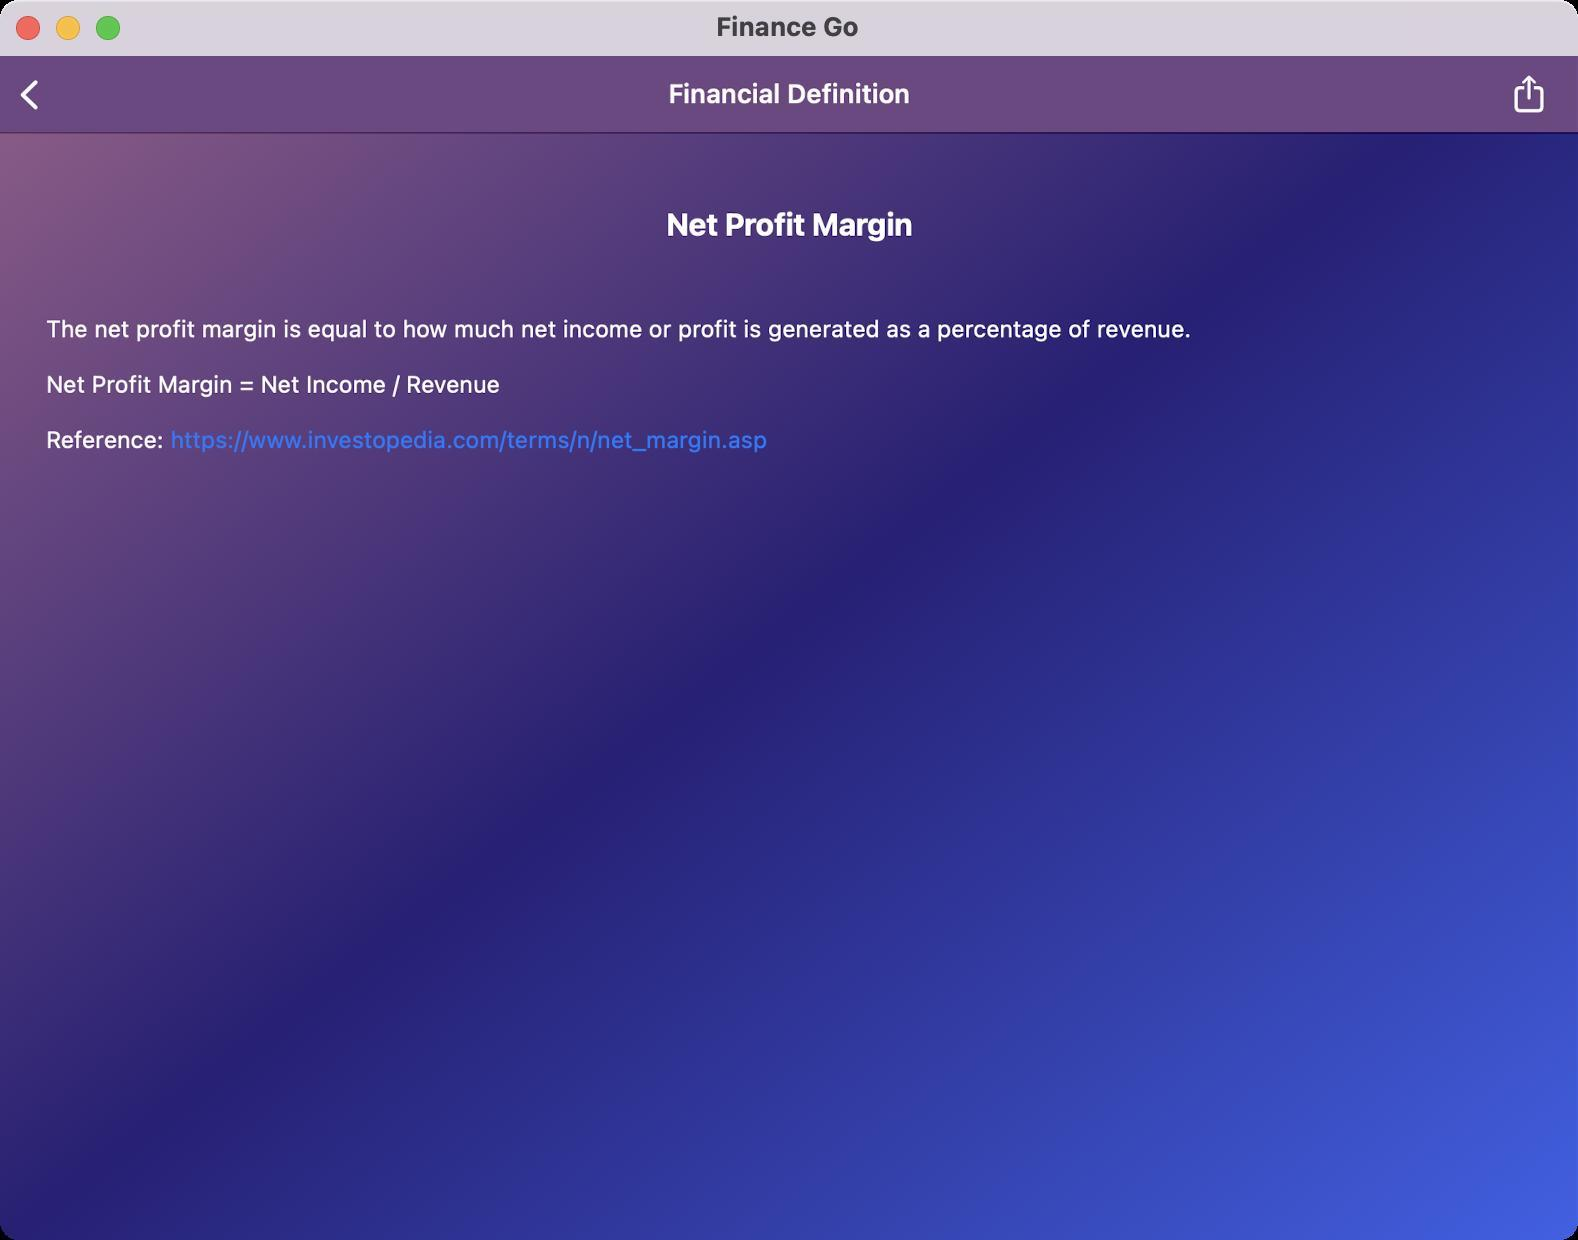
Accessibility tree:
{"name": "Finance_Go", "role": "AXWindow", "description": null, "role_description": "standard window", "value": null, "position": "352.00;95.00", "size": "789;620", "children": [{"name": null, "role": "AXGroup", "description": null, "role_description": "group", "value": null, "position": "0.00;0.00", "size": "789;620", "children": [{"name": null, "role": "AXGroup", "description": null, "role_description": "group", "value": null, "position": "0.00;0.00", "size": "789;621", "children": [{"name": null, "role": "AXGroup", "description": null, "role_description": "group", "value": null, "position": "0.00;0.00", "size": "789;621", "children": [{"name": null, "role": "AXGroup", "description": null, "role_description": "Nav bar", "value": null, "position": "0.00;27.72", "size": "789;38", "children": [{"name": null, "role": "AXButton", "description": "Financial Ratios", "role_description": "back button", "value": null, "position": "0.00;30.03", "size": "34;34", "children": []}, {"name": null, "role": "AXHeading", "description": "Financial Definition", "role_description": "heading", "value": null, "position": "334.18;39.27", "size": "121;16", "children": []}, {"name": null, "role": "AXButton", "description": "navItem share", "role_description": "button", "value": null, "position": "746.90;30.03", "size": "33;34", "children": []}]}, {"name": null, "role": "AXGroup", "description": null, "role_description": "group", "value": null, "position": "0.00;0.00", "size": "789;621", "children": [{"name": null, "role": "AXGroup", "description": null, "role_description": "group", "value": null, "position": "0.00;0.00", "size": "789;621", "children": [{"name": null, "role": "AXGroup", "description": null, "role_description": "table", "value": null, "position": "0.00;0.00", "size": "789;621", "children": [{"name": null, "role": "AXGroup", "description": null, "role_description": "group", "value": "", "position": "0.00;66.22", "size": "789;189", "children": [{"name": null, "role": "AXStaticText", "description": "Net Profit Margin", "role_description": "text", "value": "", "position": "0.00;66.22", "size": "789;189", "children": []}, {"name": null, "role": "AXTextArea", "description": null, "role_description": "text entry area", "value": "The net profit margin is equal to how much net income or profit is generated as a percentage of revenue.\n\nNet Profit Margin = Net Income / Revenue\n\nReference: https://www.investopedia.com/terms/n/net_margin.asp", "position": "23.10;150.92", "size": "743;82", "children": []}]}]}]}]}]}]}]}, {"name": null, "role": "AXButton", "description": null, "role_description": "close button", "value": null, "position": "7.00;6.00", "size": "14;16", "children": []}, {"name": null, "role": "AXButton", "description": null, "role_description": "full screen button", "value": null, "position": "47.00;6.00", "size": "14;16", "children": [{"name": null, "role": "AXGroup", "description": null, "role_description": "group", "value": null, "position": "47.00;6.00", "size": "14;16", "children": [{"name": null, "role": "AXGroup", "description": null, "role_description": "group", "value": null, "position": "47.00;6.00", "size": "14;16", "children": []}]}]}, {"name": null, "role": "AXButton", "description": null, "role_description": "minimize button", "value": null, "position": "27.00;6.00", "size": "14;16", "children": []}, {"name": null, "role": "AXStaticText", "description": null, "role_description": "text", "value": "Finance Go", "position": "356.00;5.00", "size": "76;16", "children": []}]}